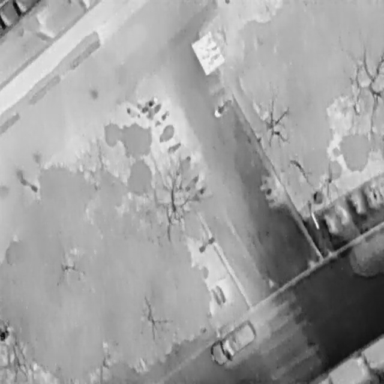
There are 14 objects shown in the infrared image, including a Car, and 13 Bicycles.